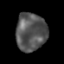
Tissue: lung
Cell type: Epithelial cells
Senescence score: 0.2125
Nuclear area (px): 1137
Mean DAPI intensity: 85.678